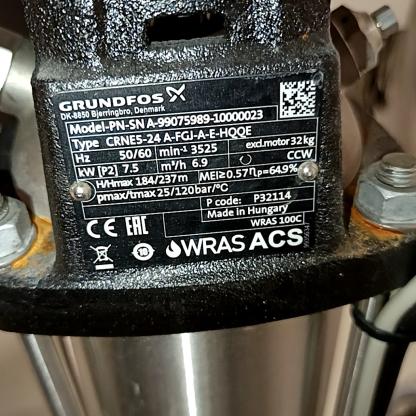
Klasa: tabliczka-znamionowa